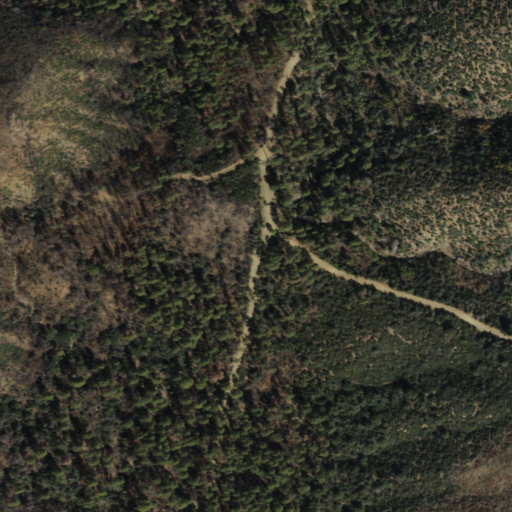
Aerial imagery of gap in Arizona named Hooper Saddle containing grassland, evergreen forest, shrub, and open development